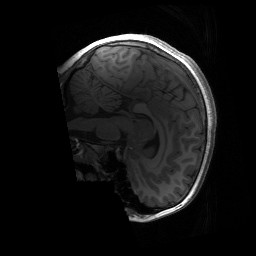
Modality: T1w
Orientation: sagittal
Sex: male
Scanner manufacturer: siemens
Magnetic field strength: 3 T
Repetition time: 1.9 s
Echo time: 0.00243 s